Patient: sex M, age 69
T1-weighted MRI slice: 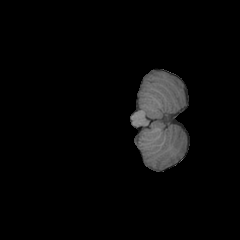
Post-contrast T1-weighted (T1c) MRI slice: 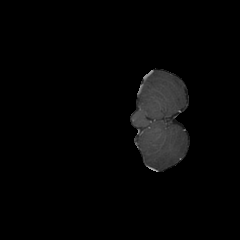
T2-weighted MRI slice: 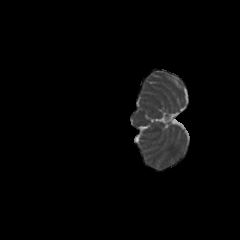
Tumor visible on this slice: no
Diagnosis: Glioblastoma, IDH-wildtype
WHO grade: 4